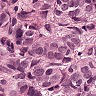
Metastatic tissue present: yes